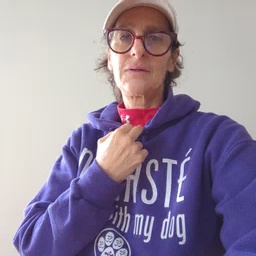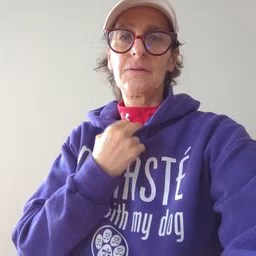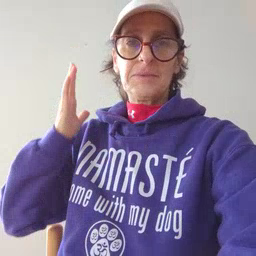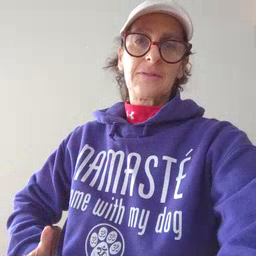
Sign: beside